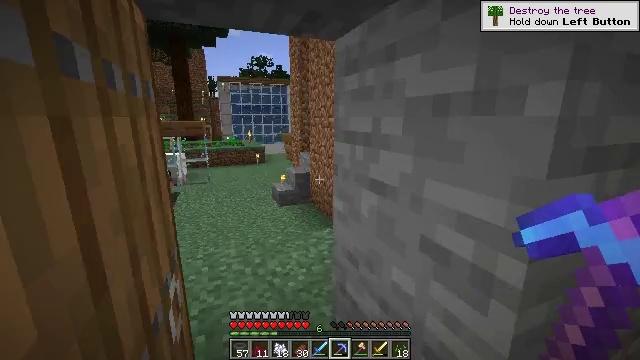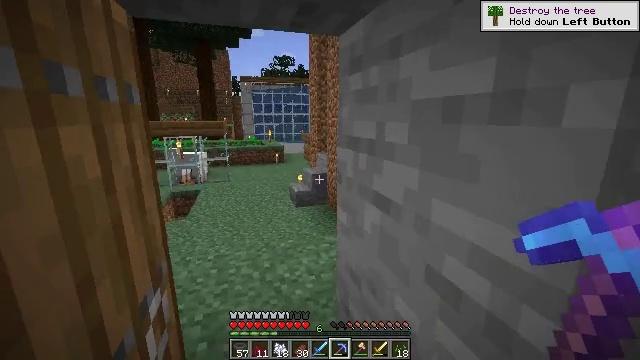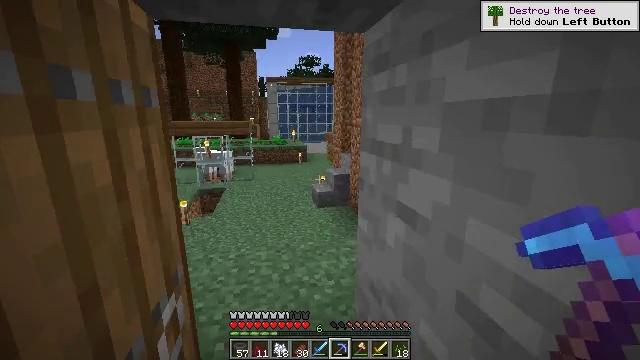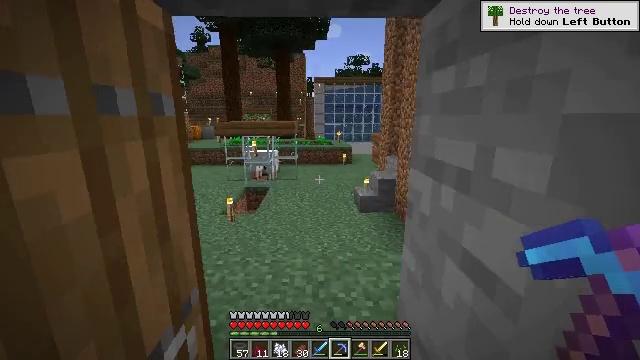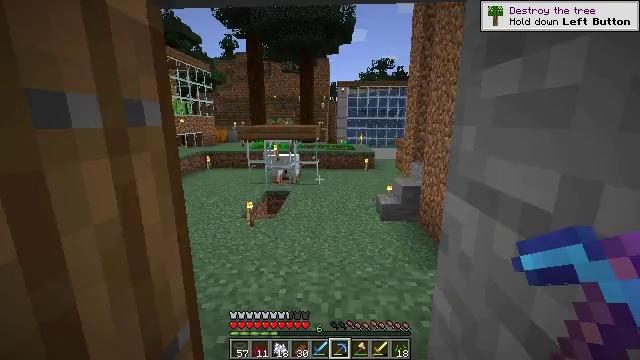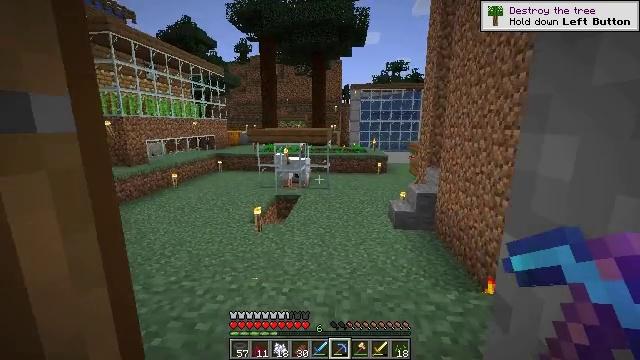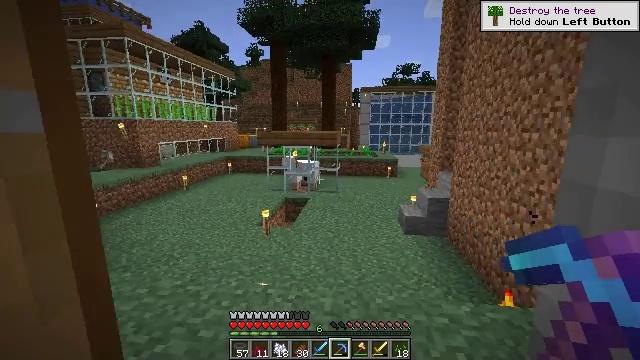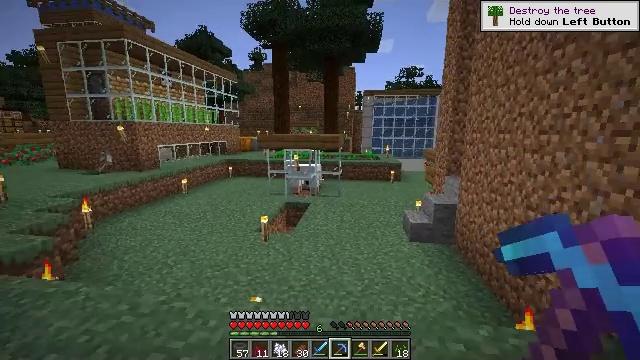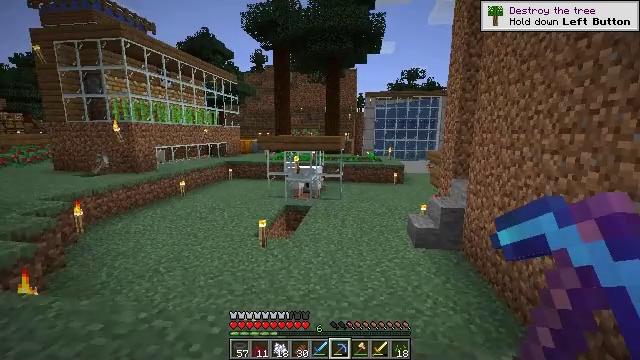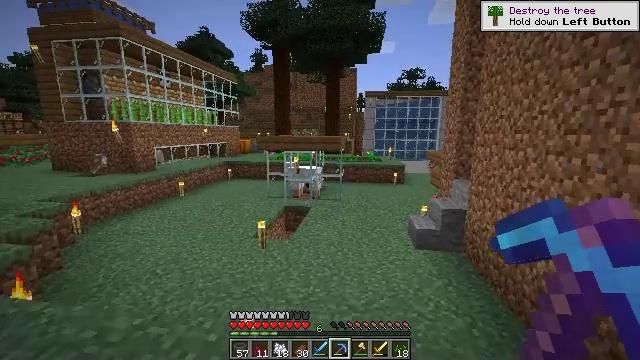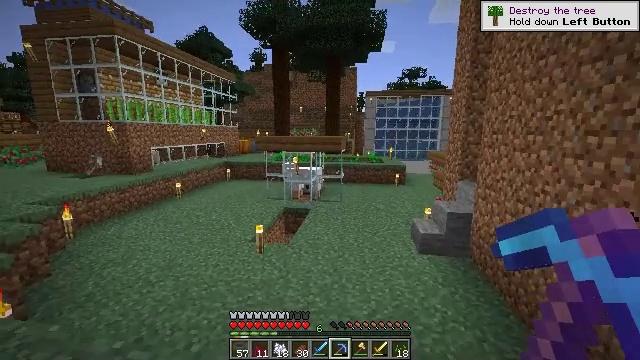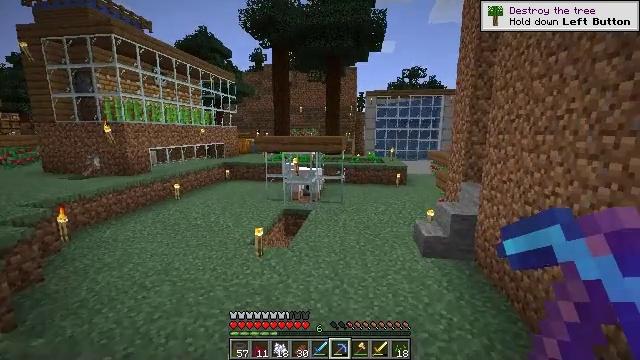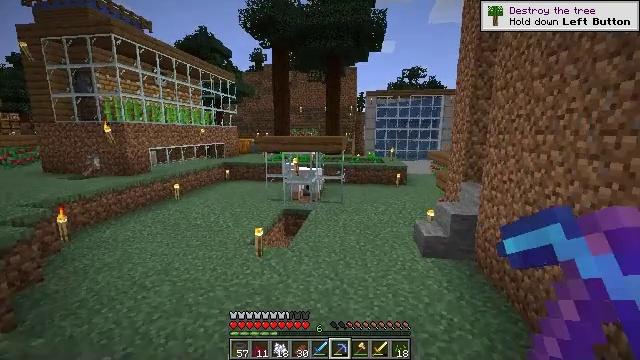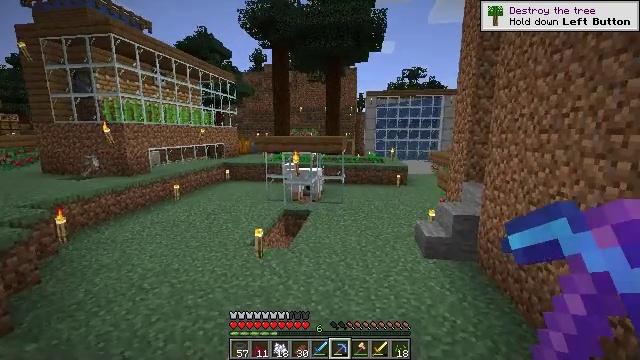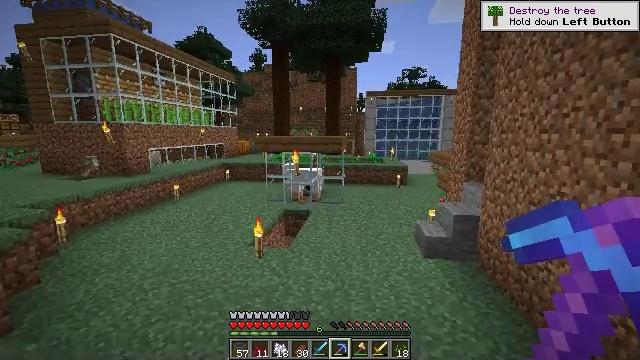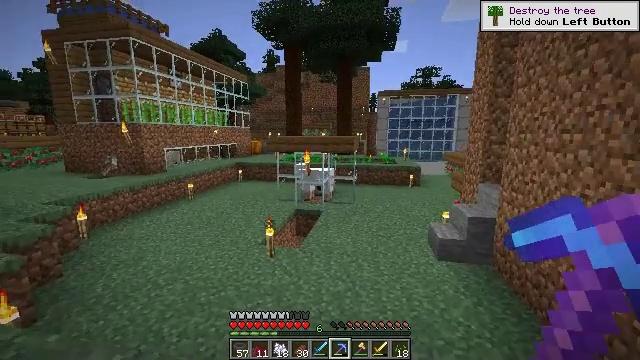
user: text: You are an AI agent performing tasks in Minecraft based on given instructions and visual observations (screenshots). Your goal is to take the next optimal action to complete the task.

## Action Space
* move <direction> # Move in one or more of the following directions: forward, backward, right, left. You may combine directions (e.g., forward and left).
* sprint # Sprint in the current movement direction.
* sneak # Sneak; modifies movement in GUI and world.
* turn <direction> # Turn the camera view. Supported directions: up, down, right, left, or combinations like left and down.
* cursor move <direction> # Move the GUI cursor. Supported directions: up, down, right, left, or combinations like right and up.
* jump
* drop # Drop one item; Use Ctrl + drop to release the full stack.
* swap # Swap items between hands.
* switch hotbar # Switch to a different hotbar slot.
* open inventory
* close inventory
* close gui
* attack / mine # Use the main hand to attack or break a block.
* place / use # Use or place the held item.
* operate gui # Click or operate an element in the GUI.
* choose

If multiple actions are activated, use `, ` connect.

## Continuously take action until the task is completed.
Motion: motion action
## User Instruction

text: Gather spruce leaves to collect foliage.
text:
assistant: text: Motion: move forward, turn left
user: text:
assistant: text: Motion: move forward, turn left
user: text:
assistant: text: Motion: move forward, turn left
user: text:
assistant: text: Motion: move forward, turn left
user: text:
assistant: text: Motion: move forward, turn left
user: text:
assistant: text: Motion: move forward, turn left
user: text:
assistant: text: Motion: move forward
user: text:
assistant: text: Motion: move forward
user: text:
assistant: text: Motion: move forward
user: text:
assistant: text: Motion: no_op
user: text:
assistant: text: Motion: no_op
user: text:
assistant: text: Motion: no_op
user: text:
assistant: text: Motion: no_op
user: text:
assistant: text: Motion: no_op
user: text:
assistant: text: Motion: turn left
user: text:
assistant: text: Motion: turn left
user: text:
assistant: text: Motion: turn left
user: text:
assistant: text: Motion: turn left and up
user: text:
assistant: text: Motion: turn left and up
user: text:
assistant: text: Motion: move forward
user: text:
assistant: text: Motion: move forward
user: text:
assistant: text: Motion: move forward
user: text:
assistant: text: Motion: move forward, sprint
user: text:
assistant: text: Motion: move forward, sprint
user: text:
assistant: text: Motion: move forward, sprint
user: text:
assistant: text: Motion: move forward, sprint
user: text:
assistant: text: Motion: move forward, sprint
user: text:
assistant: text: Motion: move forward, sprint
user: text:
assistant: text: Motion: move forward
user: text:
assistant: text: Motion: move forward